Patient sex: F
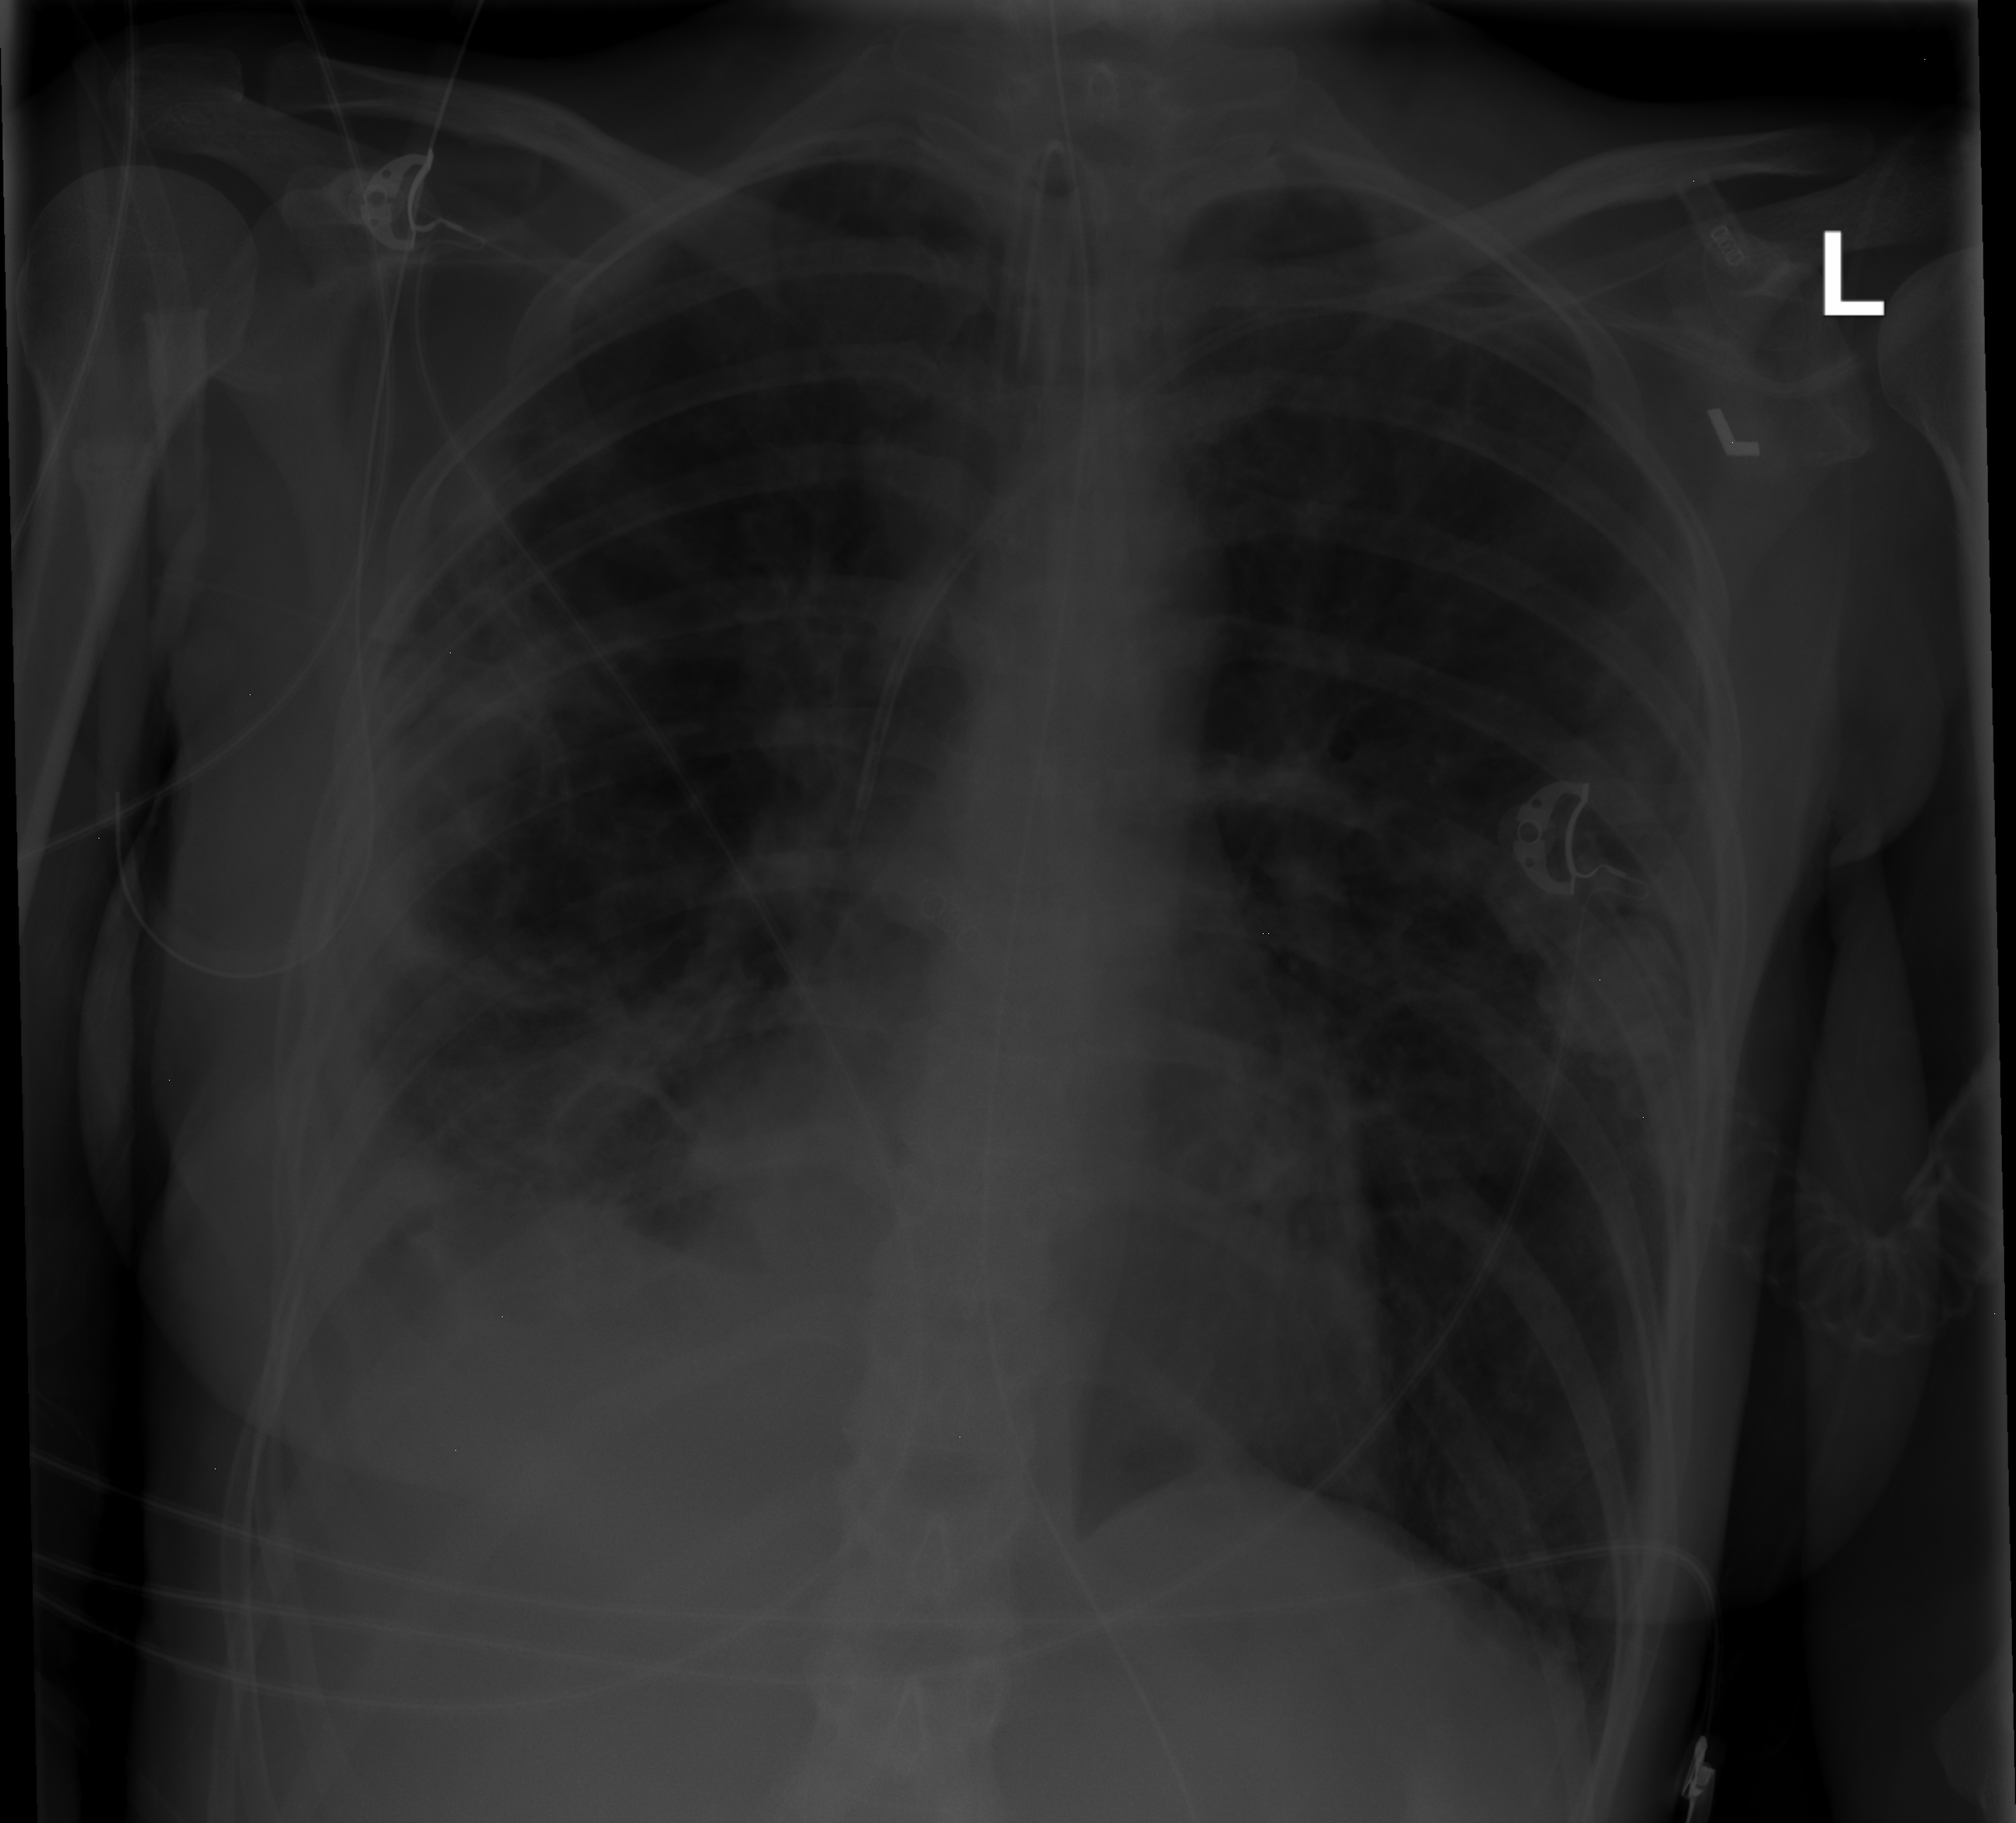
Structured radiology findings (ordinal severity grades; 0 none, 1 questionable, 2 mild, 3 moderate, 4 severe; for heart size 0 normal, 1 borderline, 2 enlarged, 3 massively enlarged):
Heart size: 0
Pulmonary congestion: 0
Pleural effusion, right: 2
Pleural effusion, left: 0
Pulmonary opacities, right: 3
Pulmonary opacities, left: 0
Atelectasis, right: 3
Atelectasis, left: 0